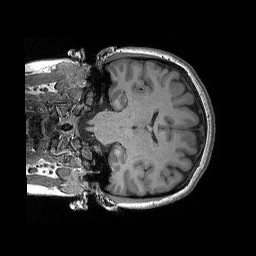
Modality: T1w
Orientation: coronal
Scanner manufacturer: siemens
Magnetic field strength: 3 T
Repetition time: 2.3 s
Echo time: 0.00298 s